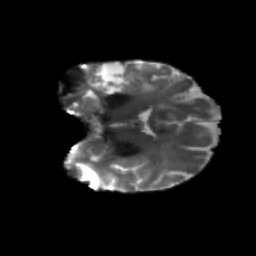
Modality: T2w
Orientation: coronal
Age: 46
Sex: female
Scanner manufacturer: siemens
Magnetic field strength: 3 T
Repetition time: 5.25 s
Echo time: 0.08 s